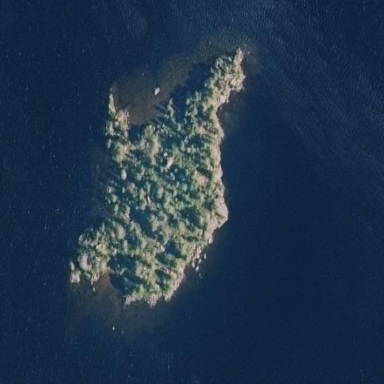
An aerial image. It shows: Islet.